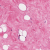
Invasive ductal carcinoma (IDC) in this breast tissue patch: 0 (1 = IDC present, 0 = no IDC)